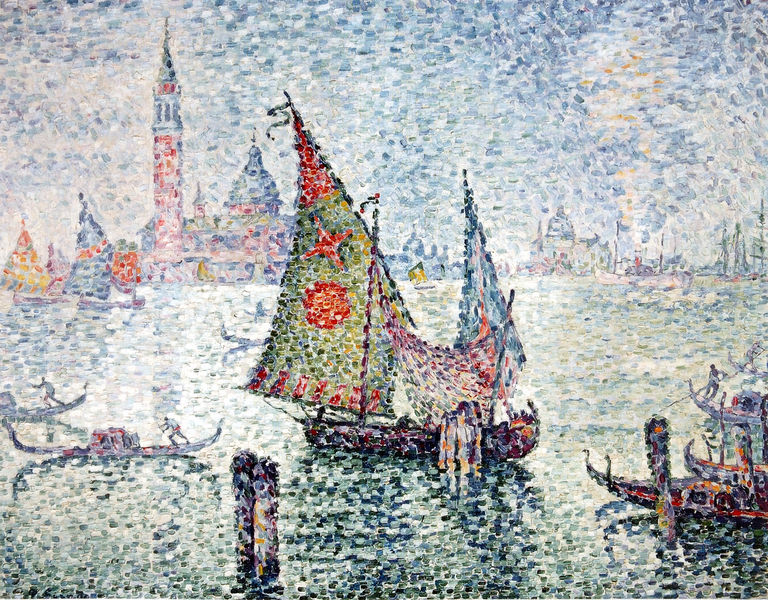
Titel: La Voile verte (Venise), Das grüne Segel (Venedig)
Künstler: Paul Signac
Standort: Paris
Institution: Musée d'Orsay
Schlagwörter: blau, dunkel, gemälde, himmel, mann, meer, schatten, wasser, weiß, wolken, gelb, grün, impressionismus, kirchturm, menschen, see, stadt, ufer, bunt, hell, holz, licht, schwarz, gebäude, haus, rot, expressionismus, öl, ferne, horizont, häuser, pfähle, spiegelung, kanal, kirche, qualm, rauch, sonne, rosa, boot, boote, kahn, kreis, ruder, turm, aussicht, schiff, schiffe, segel, segelboot, wellen, italien, venedig, fischer, pointilismus, schiffer, segelschiff, violett, hafen, kuppel, masten, dampf, impressionistisch, ruderer, stimmung, abendstimmung, reflexion, segelboote, unscharf, pfosten, panorama, stadtansicht, punkte, mond, kreuz, kuppeln, moschee, orientalisch, türme, palast, stern, palazzo, dom, neblig, fischerboot, paul, punkt, tupfen, pinsel, tupfer, verschwommen, seurat, sisley, signac, atmosphäre, campanile, lagune, lirche, pinakothek, minarett, pointillismus, pointilistisch, george, seegel, pünktchen, staken, canale grande, gondel, gondeln, gondoliere, gondolieri, markus, markus platz, markusdom, san giorgio maggiore, sesley, utrm, barken, trum, röt, dunstig, boller, godolaire, gondolaire, gondoläre, gondoaire, thsee, punkttechnik, makrusdom, gondeliero, püfosten